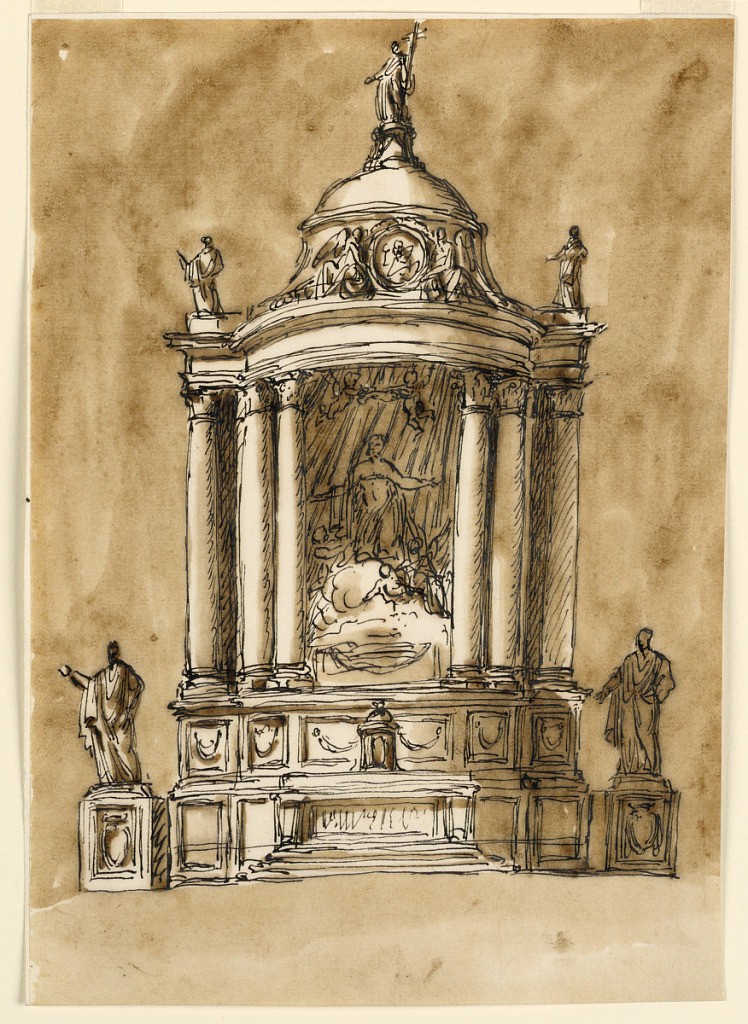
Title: Main altar
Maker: Giuseppe Barberi, Italian, 1746–1809
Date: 1746-1809
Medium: Pen and brown ink, brush and brown wash on lined off-white laid paper
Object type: Drawing
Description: The retable is a kind of pavilion, with two columns supporting on either side the circular part of the entablature, and two of its short, straight, lateral parts. All the columns stand closely near each other. Inside is a group of the Ascension of the Virgin. Above the central part is a dome with a medallion, supported by two sitting angels at the front, and a female statue with a cross on top. Above the lateral parts are two statues. The socle has two rows of panels. The upper ones are decorated with festoons, the lower ones are undecorated. In front of the central one are respectively the mensa and the tabernacle. Laterally are two angular projecting pedestals with statues. Eschutcheons are in their front panels. Usual background.